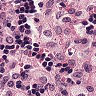
Metastatic tissue present: no